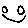
Label: smiley face